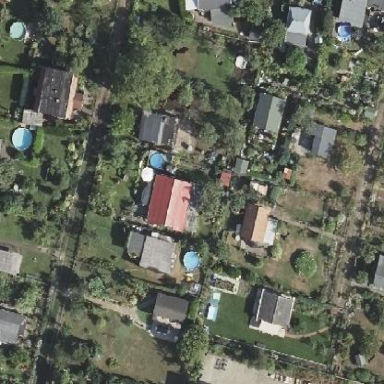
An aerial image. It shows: Plot in the allotments.